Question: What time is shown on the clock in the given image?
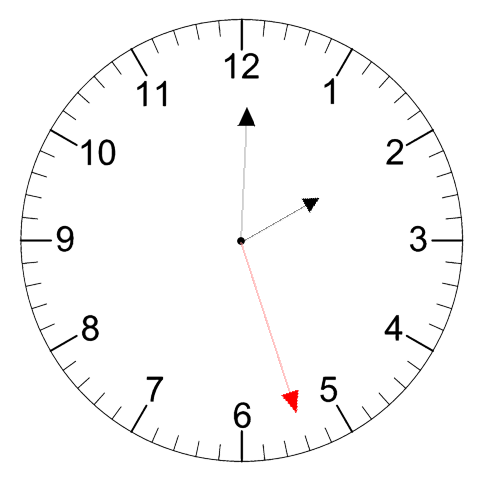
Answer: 02:00:27